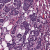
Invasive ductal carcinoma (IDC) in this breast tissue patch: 1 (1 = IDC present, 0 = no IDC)